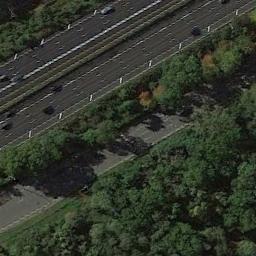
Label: freeway